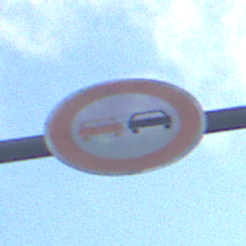
Verkehrszeichen: Ueberholverbot
Umgebung: Outdoor, Urban
Tageszeit: SunriseSunset
Wetter: PartlyCloudy
Licht: Natural
Jahreszeit: NotSpecified
Kontrast: LowContrast